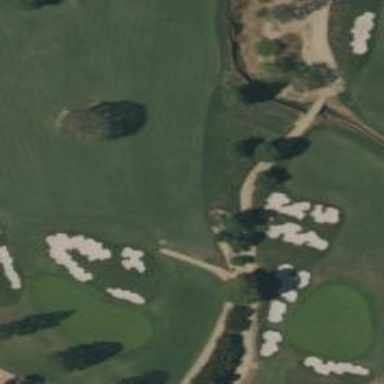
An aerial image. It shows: Path for both road and golf.